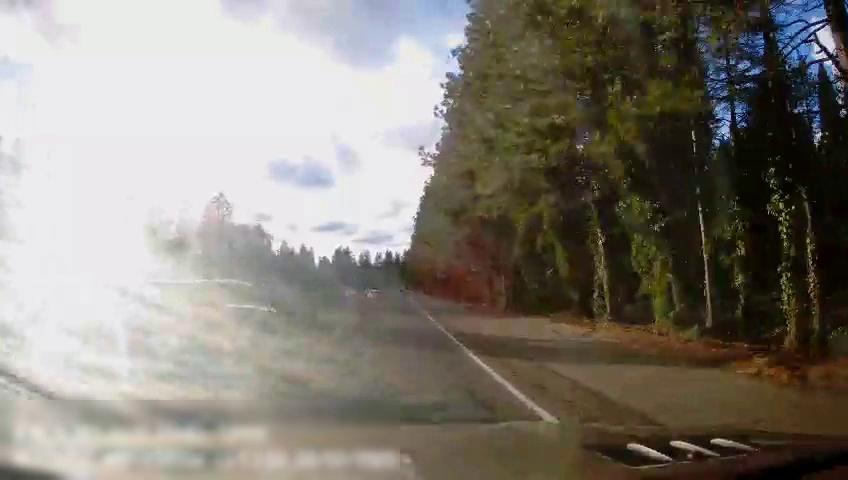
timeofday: Day
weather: Sunny
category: Drivable Space
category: Vehicles | Car
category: Vehicles | SUV
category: Lanes | Current Lane
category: Lanes | Alternate Lane